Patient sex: M
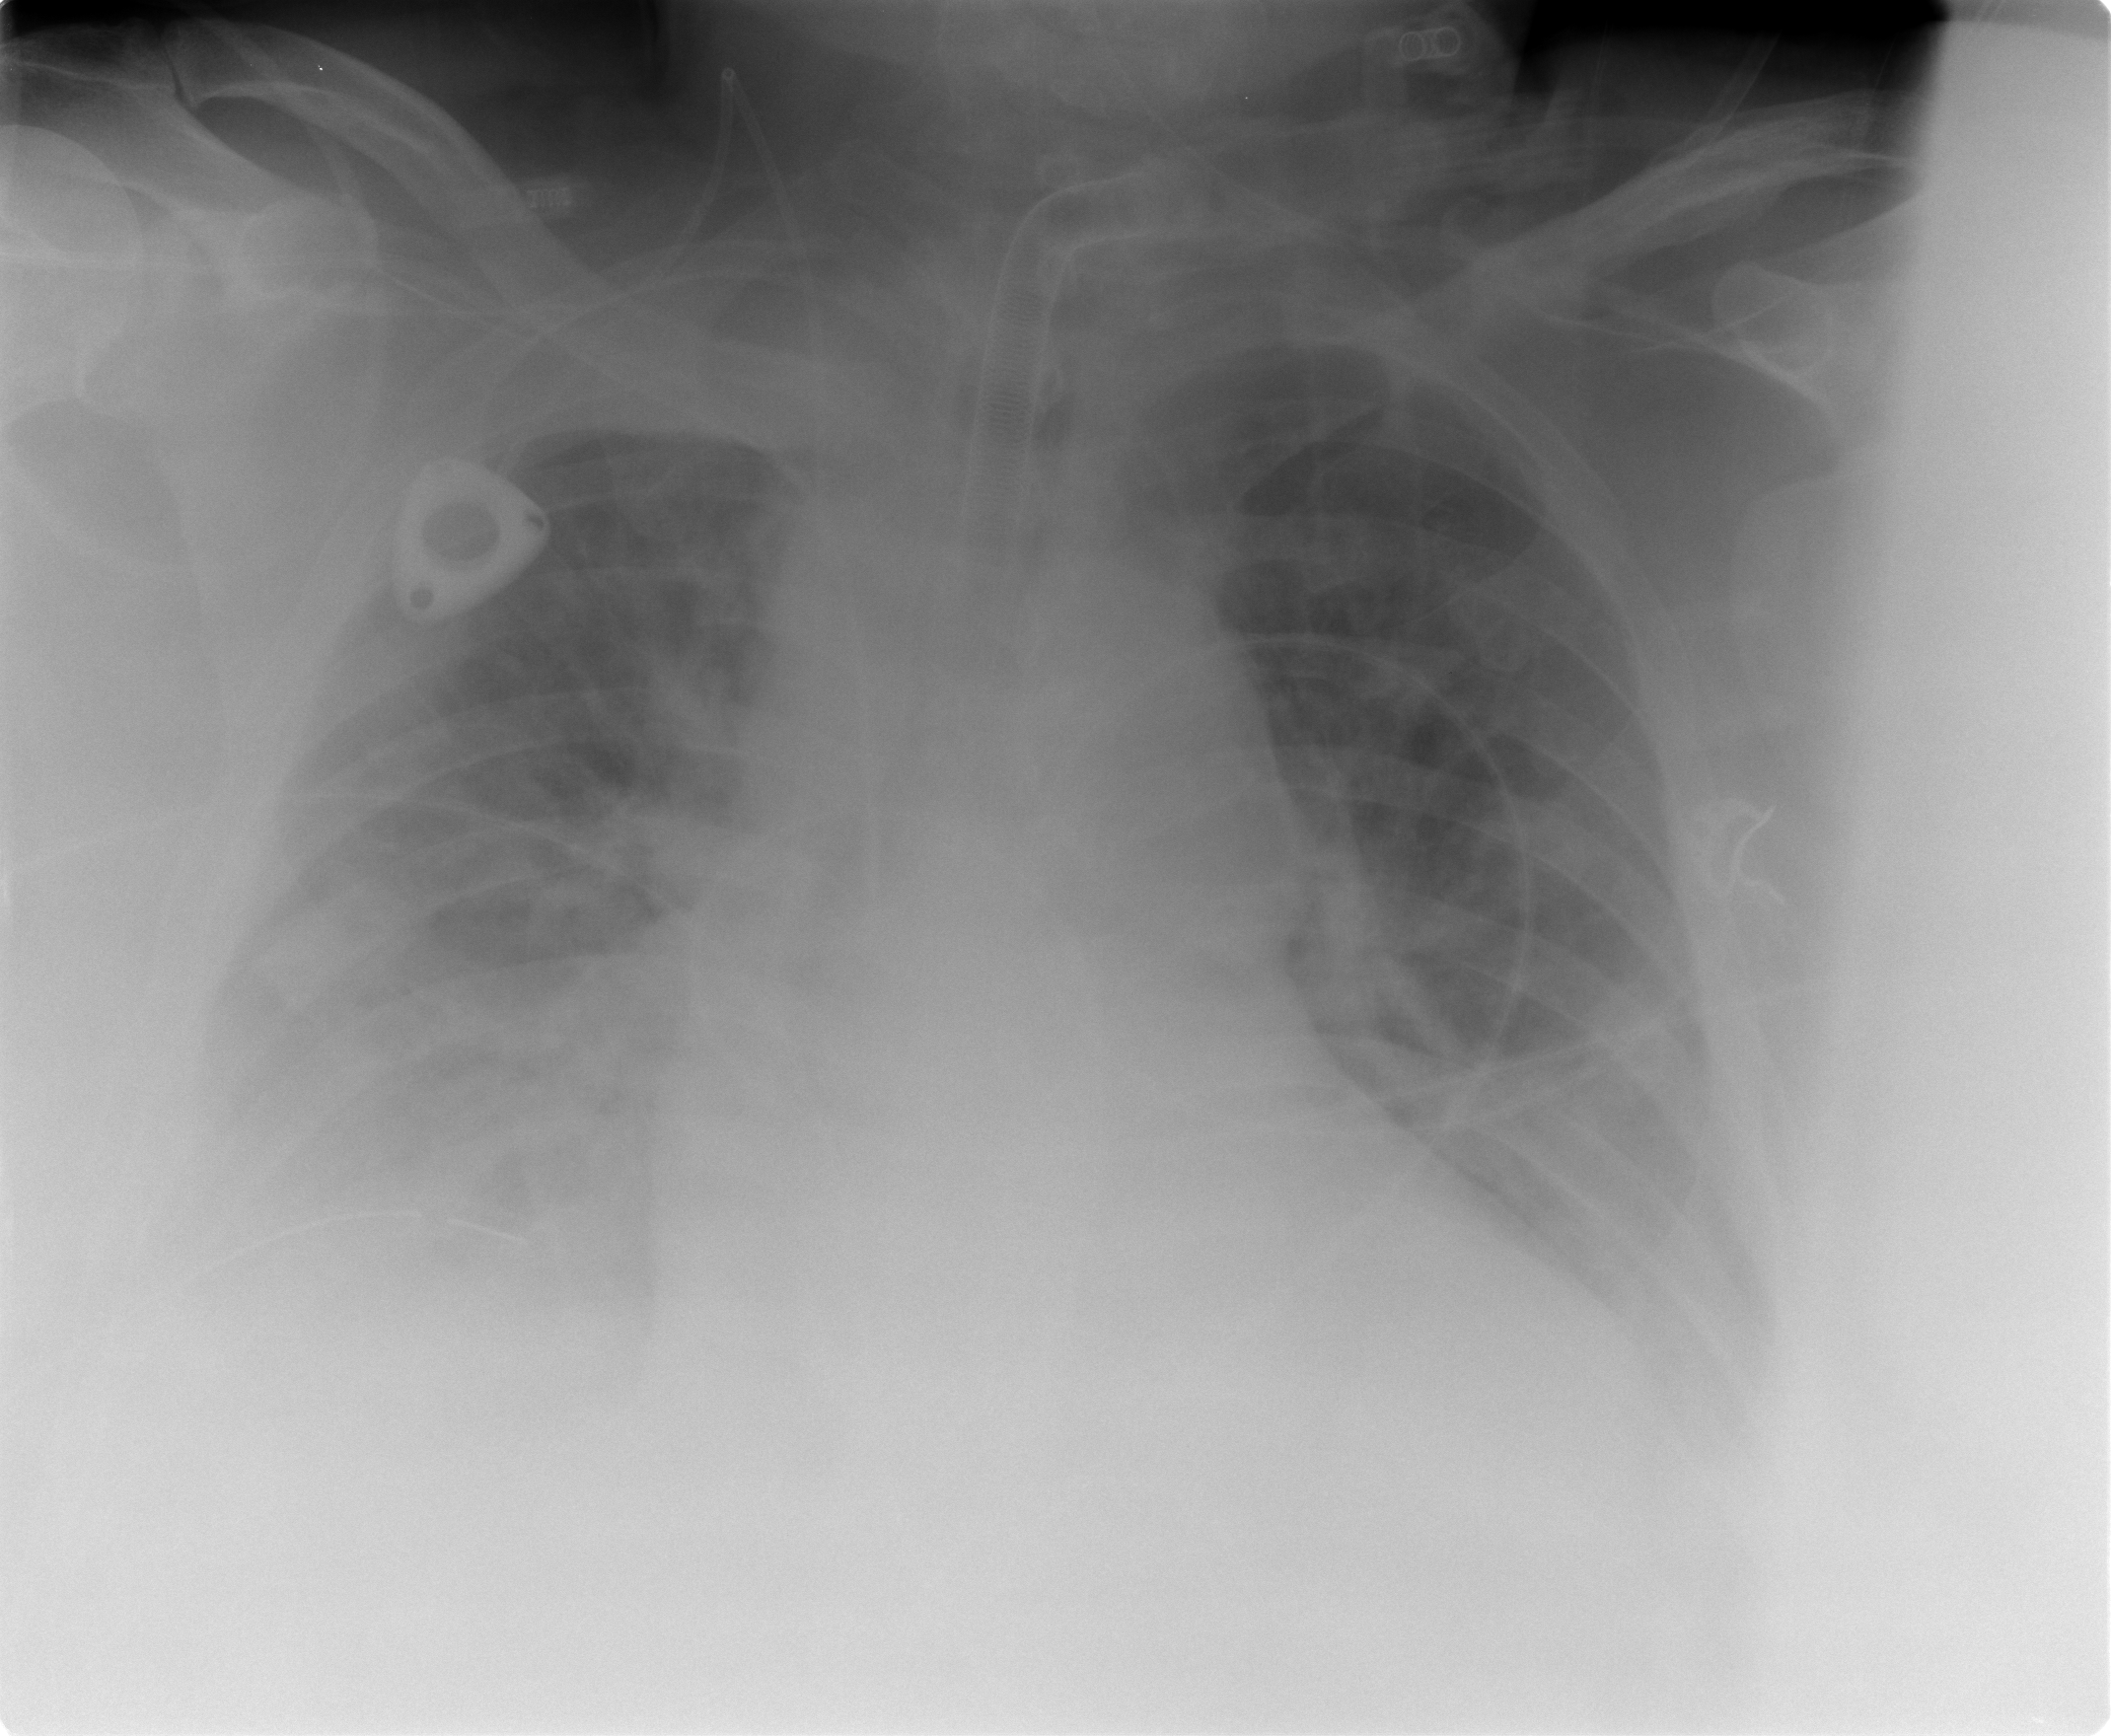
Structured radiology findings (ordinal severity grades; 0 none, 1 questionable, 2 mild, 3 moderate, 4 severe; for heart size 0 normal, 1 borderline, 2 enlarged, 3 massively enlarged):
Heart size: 2
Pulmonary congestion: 3
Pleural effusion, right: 3
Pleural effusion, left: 2
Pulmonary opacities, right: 2
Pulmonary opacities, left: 0
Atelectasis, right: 2
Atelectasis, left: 2